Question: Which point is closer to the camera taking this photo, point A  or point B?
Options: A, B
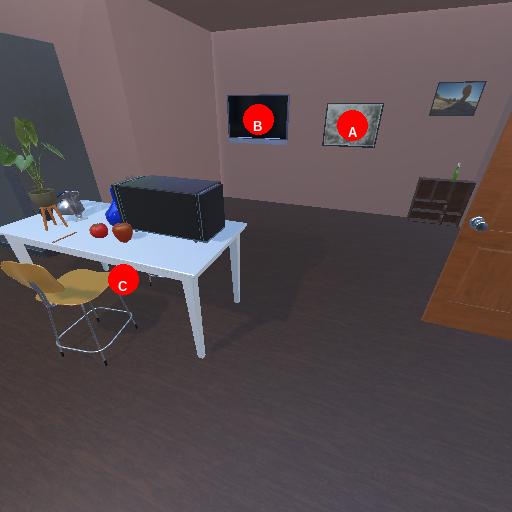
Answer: A